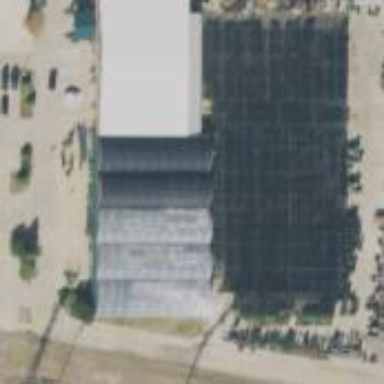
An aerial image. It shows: Plant nursery located under roof.